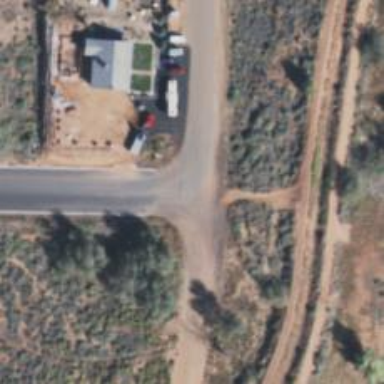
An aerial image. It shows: Residential road.